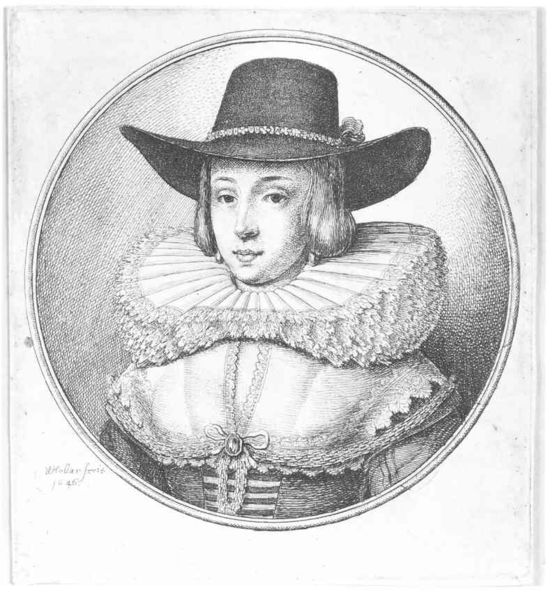
Titel: Die Frau des Lord Mayor von London
Künstler: Wenzel Hollar
Standort: Karlsruhe
Institution: Staatliche Kunsthalle Karlsruhe
Schlagwörter: feder, kopf, mann, weiß, mädchen, frau, frisur, grau, haar, hut, hüte, kleid, kopfbedeckungen, mund, nase, ohrring, schmuck, schwarz, skizze, zeichnung, dame, schleife, anzug, blond, jacke, jung, mütze, mützen, augen, band, barock, faru, federn, gesicht, kragen, rahmen, spitze, bild, bildnis, halskrause, holland, mühlsteinkragen, niederlande, portrait, porträt, gewand, haare, reich, schnur, adel, kind, ohrringe, spitzen, girlande, person, augenbrauen, borte, brosche, brustbild, kinn, knopf, kontrast, lippen, perle, perlen, renaissance, kreis, oval, rund, rundbild, tondo, schärpe, kopfbedeckung, schrift, bilder, bogen, halsband, mieder, kette, grafik, graphik, signiert, rand, weib, hutband, büste, streifen, kordel, glatt, junge frau, edel, junge, rüschen, revers, hutkrempe, krempe, lider, masche, garnitur, knabe, medaillon, groß, druck, schwarzweiss, radierung, stich, seite, bürger, bürgertum, bleistift, krause, tracht, jüngling, anhänger, frauenportrait, schmollmund, bürgerlich, weibchen, adelig, patrizier, spitzenkragen, kupferstich, korsage, prächtig, hutschnur, seriendruck, haaare, aristokratisch, kete, mühlstein, protestant, bürgerin, junge dame, schwar weiß, mutze, frauenbild, flame, 17.jahrhundert, breiter hut, jünglinb, patriezier, sxhleife, schärpoe